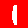
Digit: 1